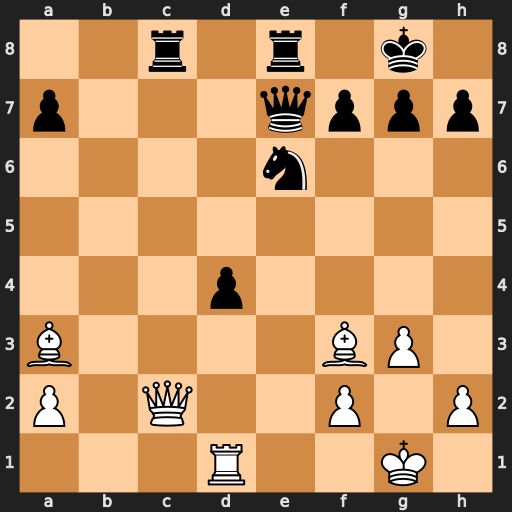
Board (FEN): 2r1r1k1/p3qppp/4n3/8/3p4/B4BP1/P1Q2P1P/3R2K1
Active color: w
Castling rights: -
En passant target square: -
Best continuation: Qxc8 Rxc8 Bxe7